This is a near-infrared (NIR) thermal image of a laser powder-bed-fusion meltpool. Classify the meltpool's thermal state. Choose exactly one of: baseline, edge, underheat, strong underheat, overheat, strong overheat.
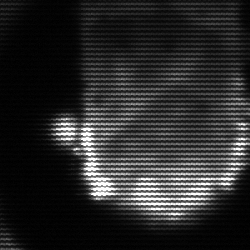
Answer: baseline